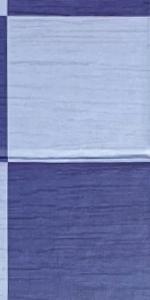
Label: Empty